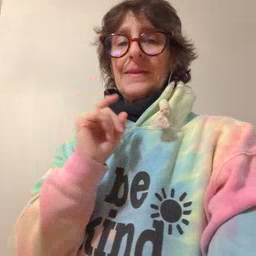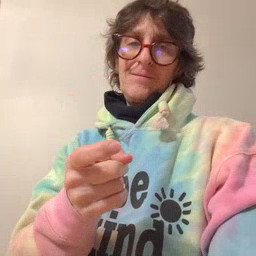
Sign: gift